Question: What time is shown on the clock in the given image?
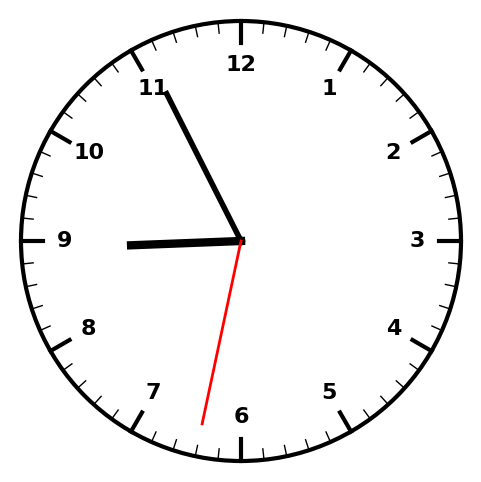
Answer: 08:55:32